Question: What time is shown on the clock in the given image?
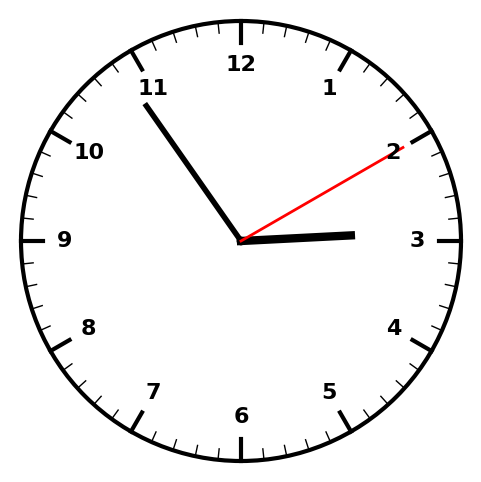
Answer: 02:54:10